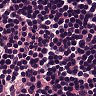
Metastatic tissue present: no